Field crop: tomato
Growth stage: 2
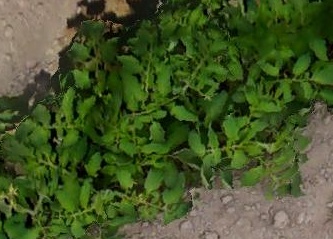
Species: tomato